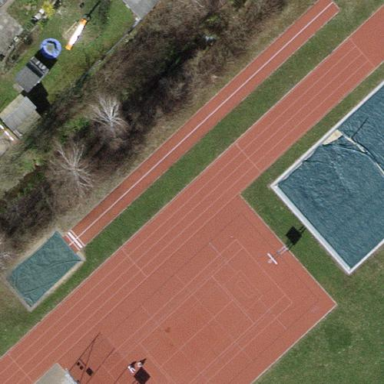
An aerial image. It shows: Athletic track located in leisure land area.